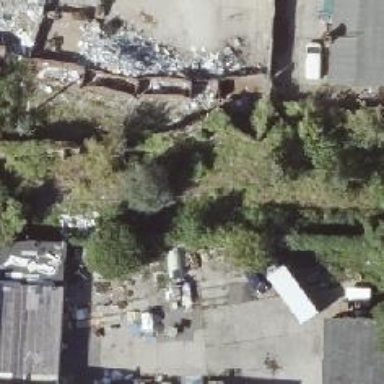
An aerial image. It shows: Abandoned railway spur used for industrial purposes.